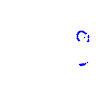
Particle: proton